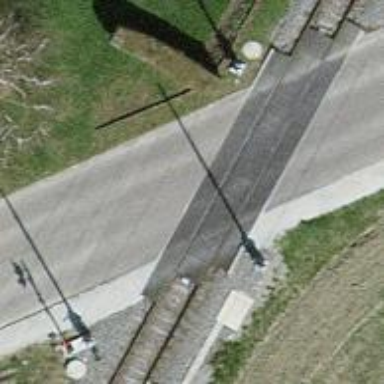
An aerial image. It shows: Level crossing along the railway.